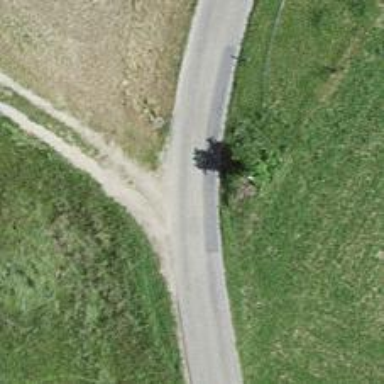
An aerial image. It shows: Unclassified road with asphalt surface.